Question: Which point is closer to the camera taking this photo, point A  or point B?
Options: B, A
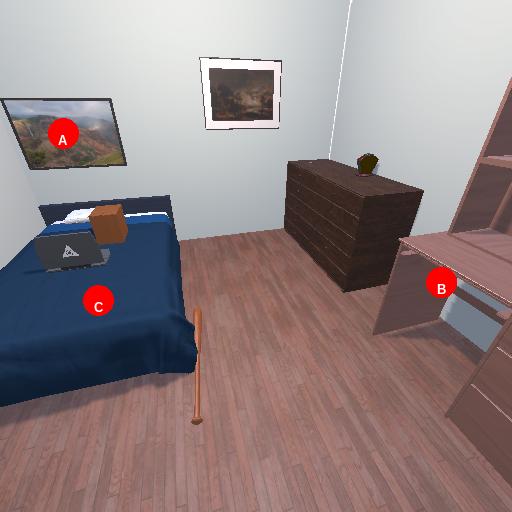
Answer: B